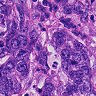
Metastatic tissue present: yes